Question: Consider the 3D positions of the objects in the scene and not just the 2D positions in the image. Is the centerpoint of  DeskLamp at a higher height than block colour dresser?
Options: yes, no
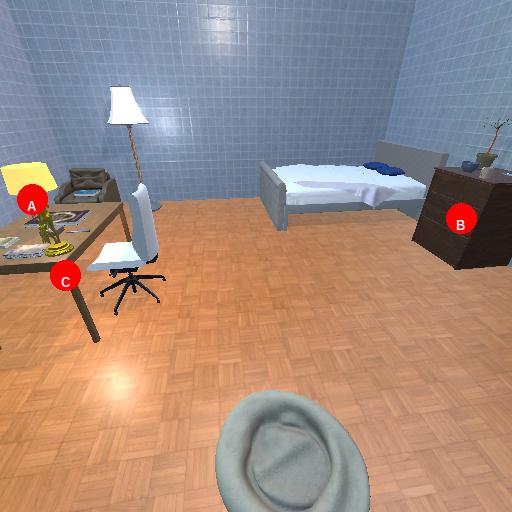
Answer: yes